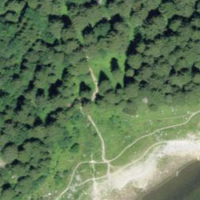
EUNIS habitat code: 44
Species observed at this site:
Cirsium vulgare
Galeopsis tetrahit
Viola lutea